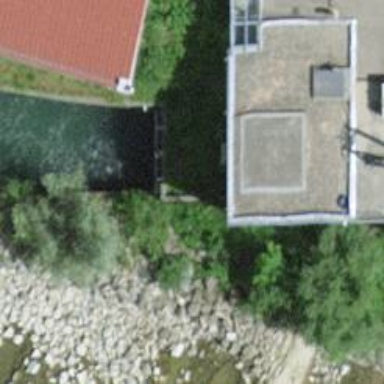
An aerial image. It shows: Canal culvert running through tunnel.